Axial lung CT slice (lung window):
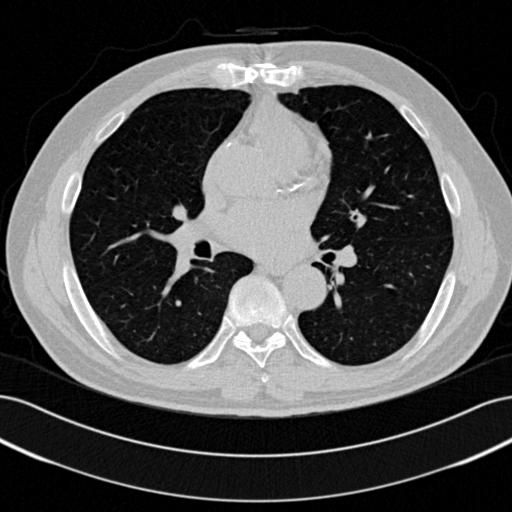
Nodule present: no